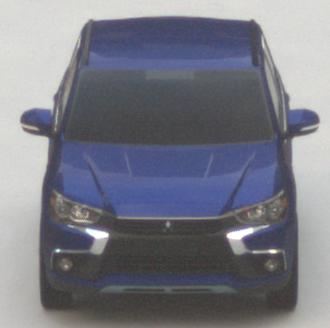
Make: Mitsubishi
Model: Outlander 2.0 Plug-In Hybrid
Detailed model: Outlander (III) Plug-In Hybrid
Model produced from: 2015/10
Model produced until: 2018/08
Doors: 5
Color: blue
Road condition: dry road
Daytime: morning or afternoon
Contrast: low contrast